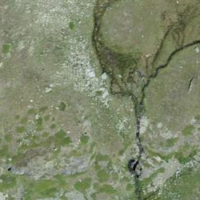
EUNIS habitat code: 26
Species observed at this site:
Saxifraga paniculata